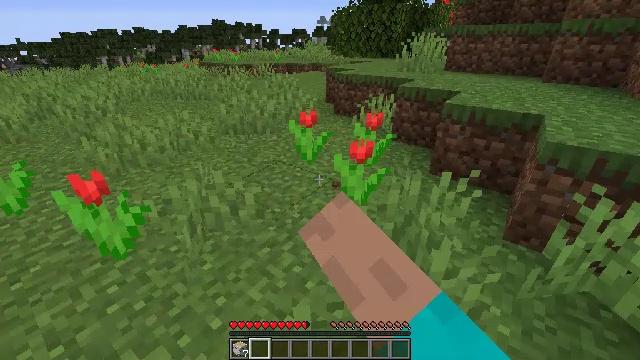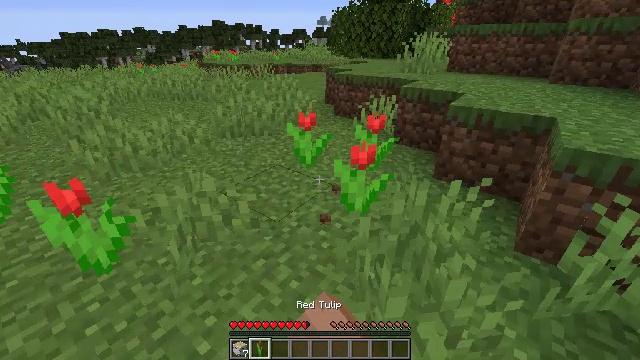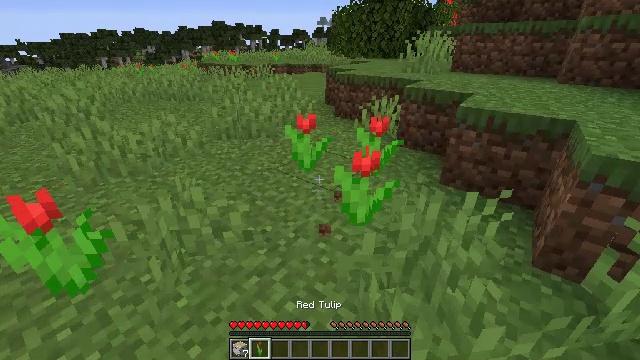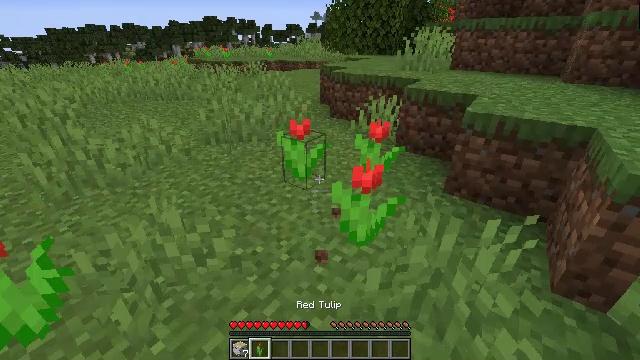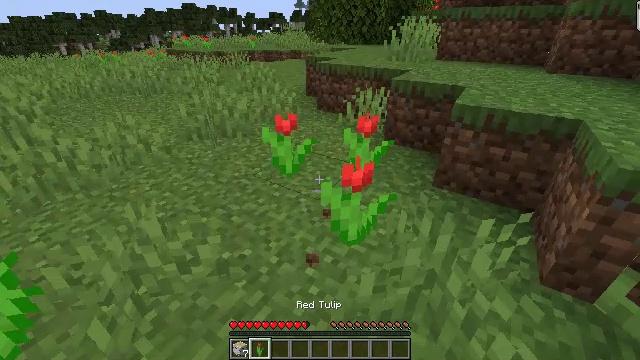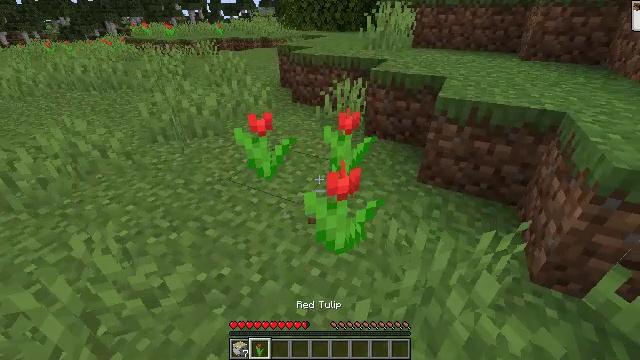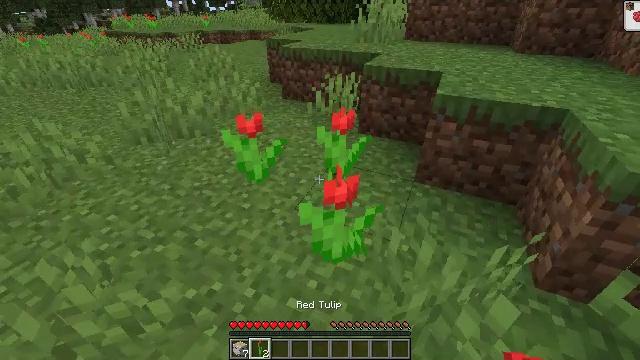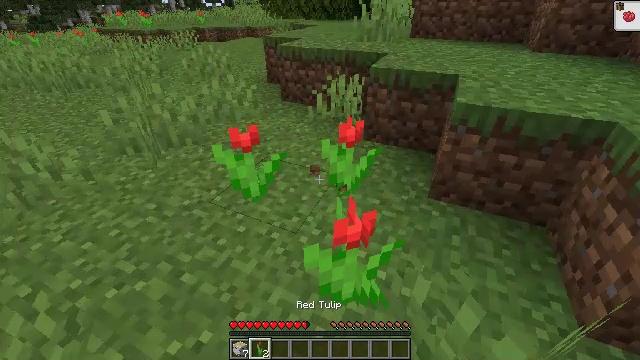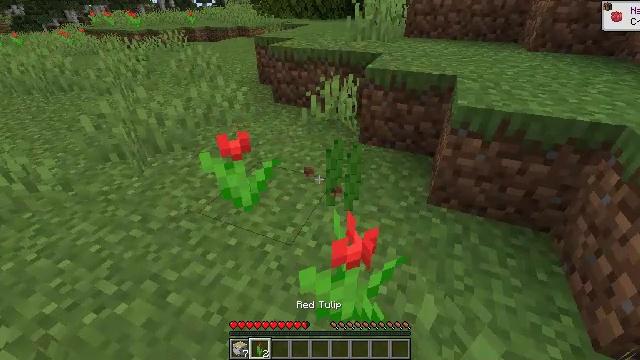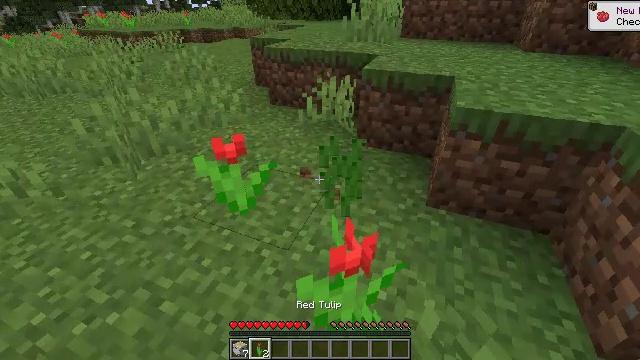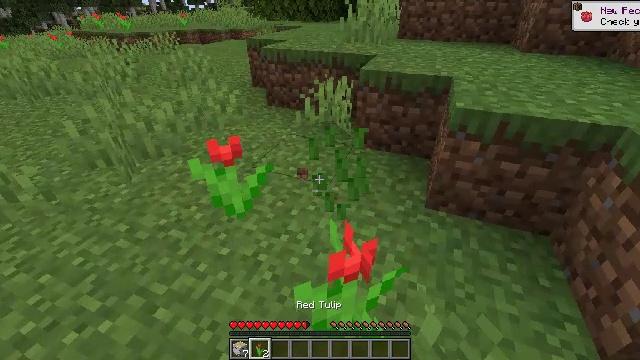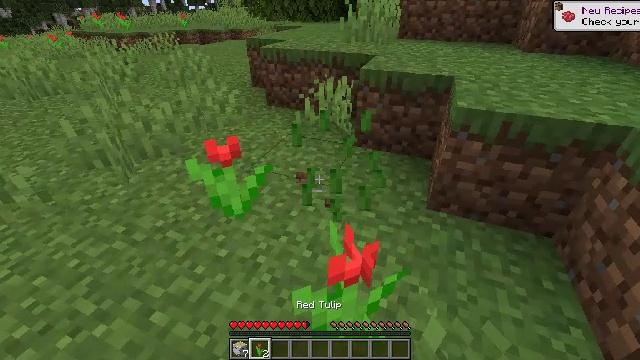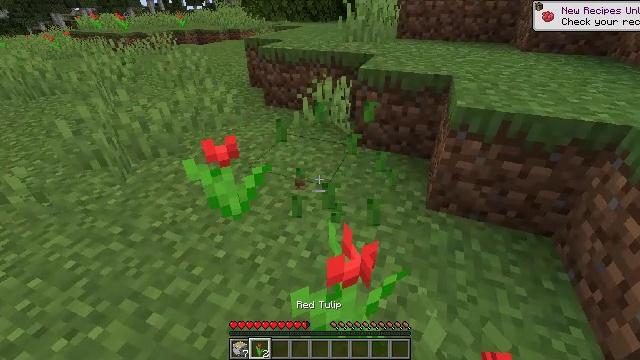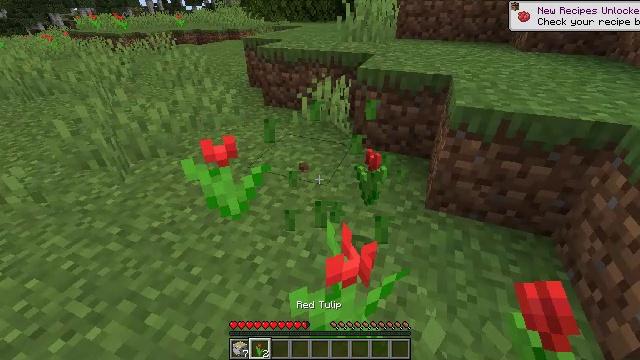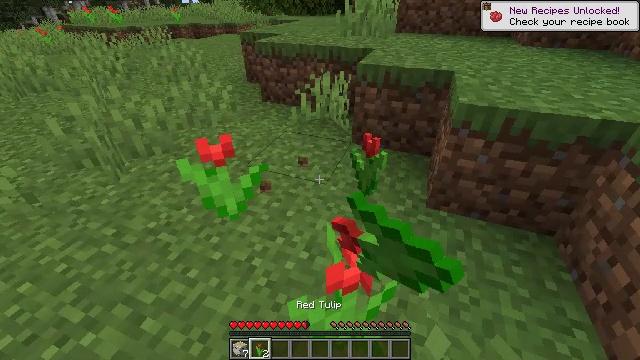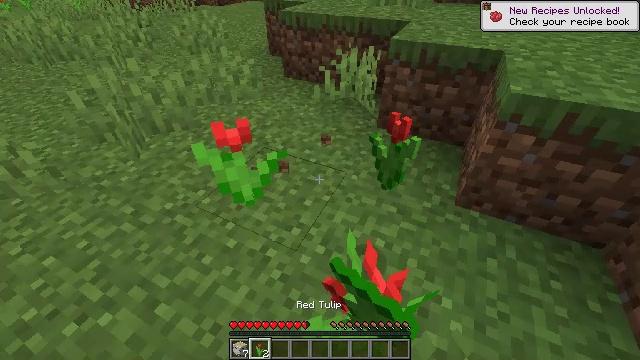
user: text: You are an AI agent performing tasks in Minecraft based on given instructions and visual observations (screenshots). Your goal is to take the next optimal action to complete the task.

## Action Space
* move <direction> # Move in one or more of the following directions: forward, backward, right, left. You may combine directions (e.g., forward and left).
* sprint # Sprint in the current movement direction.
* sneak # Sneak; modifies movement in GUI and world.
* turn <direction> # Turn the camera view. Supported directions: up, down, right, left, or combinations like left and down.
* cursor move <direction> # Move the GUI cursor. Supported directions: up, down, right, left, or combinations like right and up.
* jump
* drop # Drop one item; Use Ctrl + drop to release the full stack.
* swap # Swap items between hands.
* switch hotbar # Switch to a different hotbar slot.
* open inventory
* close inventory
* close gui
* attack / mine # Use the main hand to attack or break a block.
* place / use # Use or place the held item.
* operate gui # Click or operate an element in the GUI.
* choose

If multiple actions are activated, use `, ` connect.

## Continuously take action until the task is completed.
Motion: motion action
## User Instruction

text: Gather the red tulip in the meadow.
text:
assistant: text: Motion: move forward
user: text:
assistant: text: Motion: move forward
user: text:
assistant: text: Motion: move forward, turn right
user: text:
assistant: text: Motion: move forward, turn right and down
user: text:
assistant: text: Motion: move forward, turn right and down
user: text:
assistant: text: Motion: move forward, turn right and down, attack / mine
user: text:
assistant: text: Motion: move forward, attack / mine
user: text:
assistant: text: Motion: turn right, attack / mine
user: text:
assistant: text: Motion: no_op
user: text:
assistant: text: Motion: no_op
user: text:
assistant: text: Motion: no_op
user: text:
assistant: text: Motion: no_op
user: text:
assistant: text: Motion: attack / mine
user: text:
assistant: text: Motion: move forward, turn down, attack / mine
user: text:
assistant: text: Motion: move forward, turn left and down, attack / mine
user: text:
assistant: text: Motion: move forward, turn right and down
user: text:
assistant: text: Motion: move forward, turn right and down
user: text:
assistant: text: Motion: turn right and down, attack / mine
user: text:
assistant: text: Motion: turn right and down, attack / mine
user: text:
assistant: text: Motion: attack / mine
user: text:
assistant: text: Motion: no_op
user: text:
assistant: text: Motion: turn left
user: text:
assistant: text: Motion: turn left and up
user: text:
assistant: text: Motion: turn left and up
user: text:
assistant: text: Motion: turn left and up
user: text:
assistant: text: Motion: turn left and up
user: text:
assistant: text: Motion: attack / mine
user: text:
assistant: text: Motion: attack / mine
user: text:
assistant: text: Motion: turn right and down, attack / mine
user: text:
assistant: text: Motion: turn right and down